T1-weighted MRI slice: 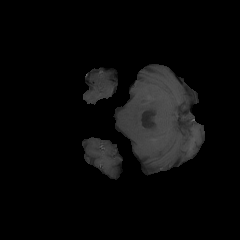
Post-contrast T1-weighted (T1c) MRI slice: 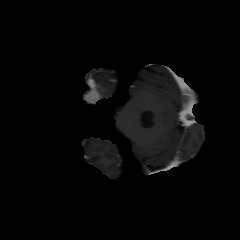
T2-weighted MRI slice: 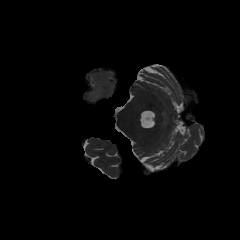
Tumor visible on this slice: yes